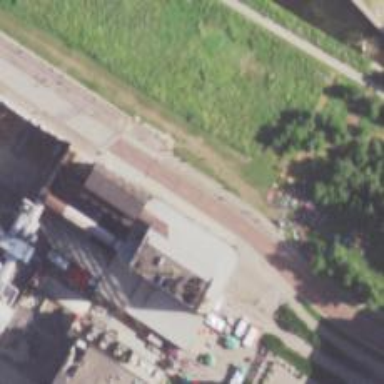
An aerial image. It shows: Silo building.